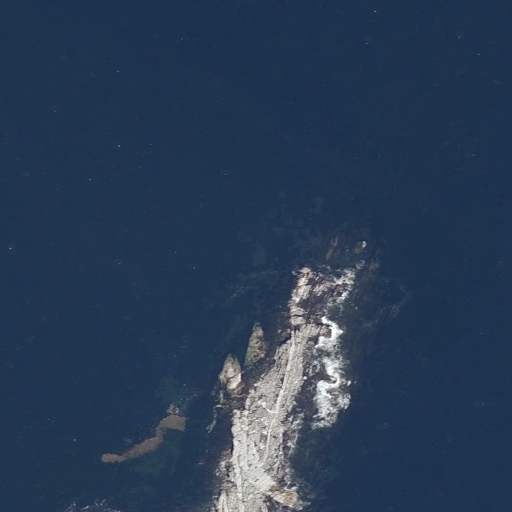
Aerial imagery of bar in Maine named The Hypocrites containing open water, herbaceous wetlands, and barren land